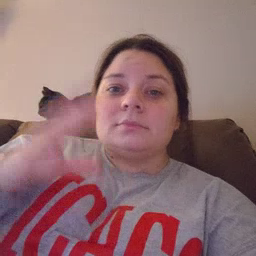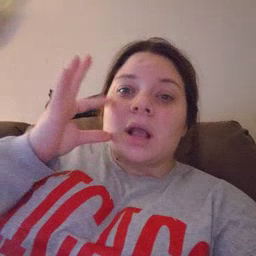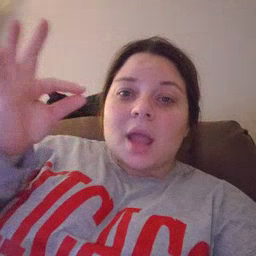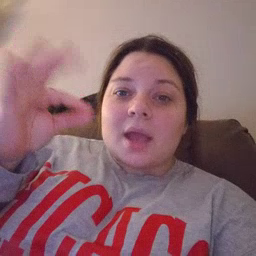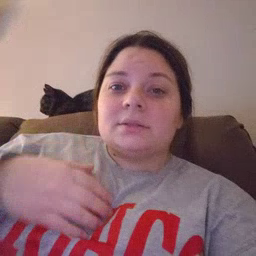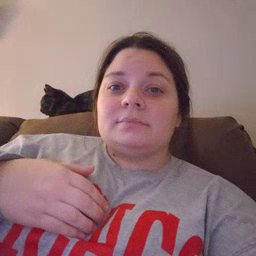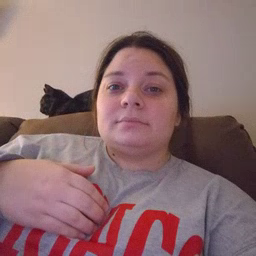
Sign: cat